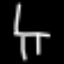
Label: chair